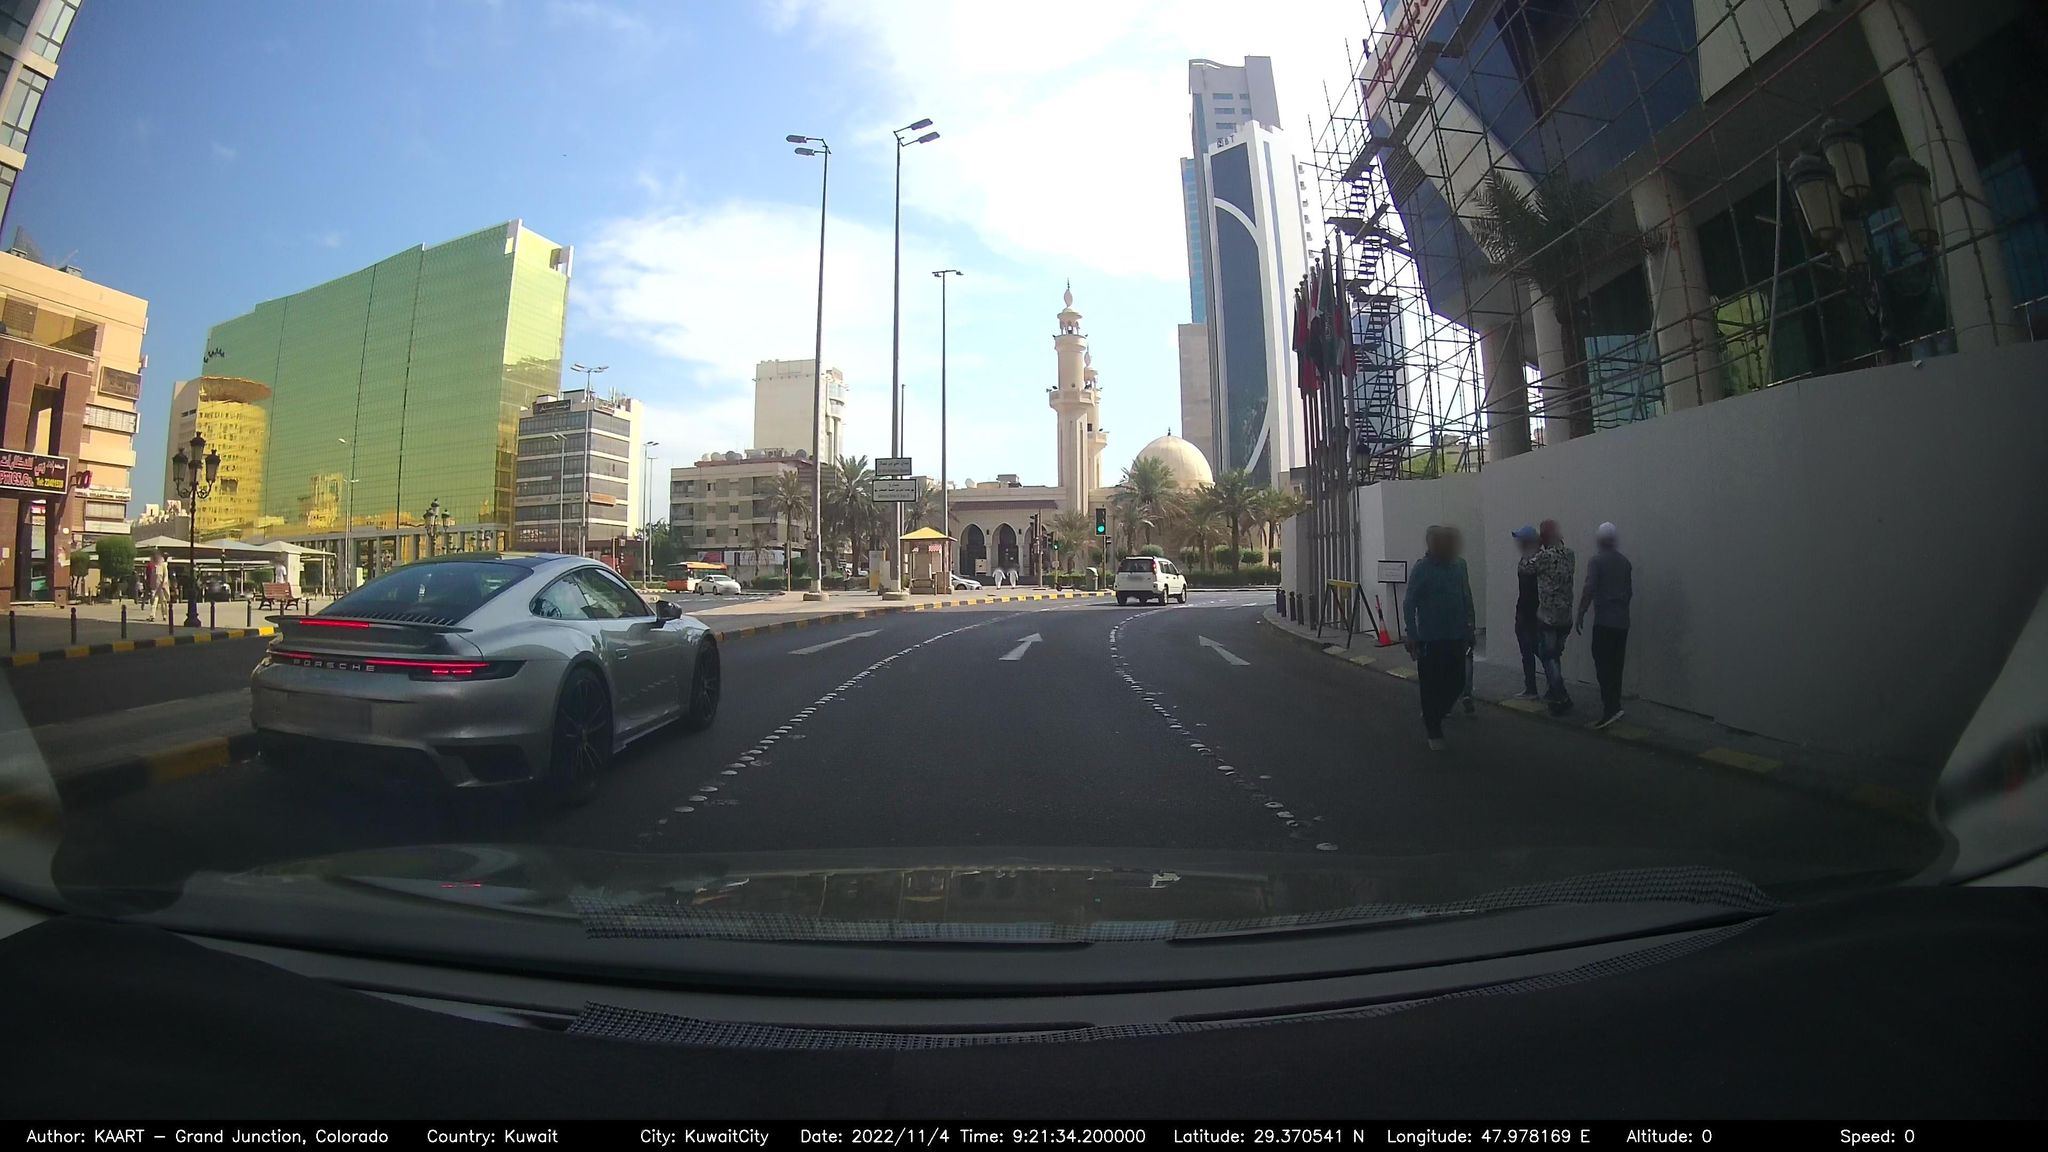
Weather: clear
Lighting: day
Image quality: good
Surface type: driving surface
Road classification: primary
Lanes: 2
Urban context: urban centre
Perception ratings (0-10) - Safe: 6.61, Lively: 7.86, Beautiful: 1.16, Boring: 3.51, Depressing: 5.84, Wealthy: 8.35